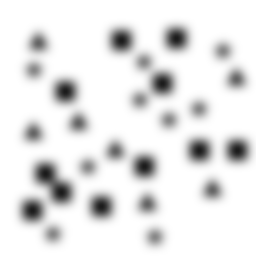
Squares: 11
Triangles: 7
Stars: 9
Total shapes: 27